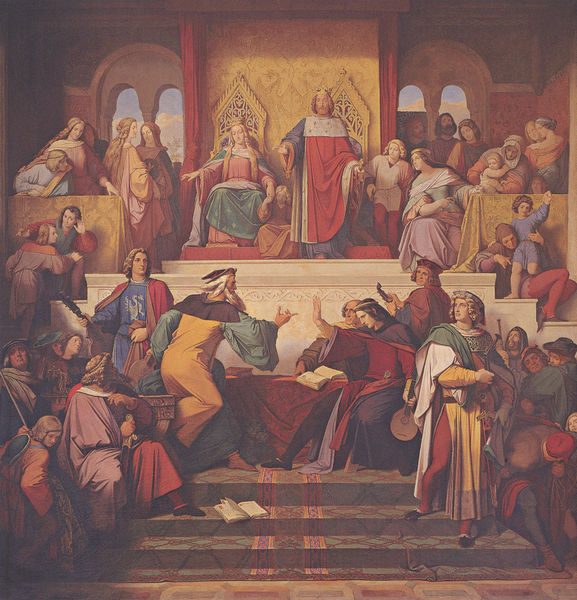
Titel: Der Sängerkrieg
Künstler: Moritz von Schwind
Standort: Frankfurt (am Main)
Institution: Das Städel, Städelsches Kunstinstitut und Städtische Galerie
Schlagwörter: blau, gemälde, hand, himmel, kämpfer, mann, umhang, wolken, frauen, gelb, grün, menschen, mädchen, sitzen, bewegung, bunt, fenster, frau, frisur, geste, hüte, kleider, licht, marmor, männer, reden, schwarz, tisch, tische, weiss, ausblick, rot, tuch, fest, gespräch, haube, teppich, versammlung, bart, blond, kappen, mützen, hermelin, kleidung, sockel, stehen, hände, instrument, vorhang, gewand, gold, haare, mantel, gewänder, kind, gitarre, instrumente, konzert, musik, musiker, krone, locken, kinder, adelige, farbig, bücher, bogen, unterhaltung, beobachten, schule, zuschauer, zöpfe, jungen, farbe, lila, hof, bank, saal, rundbogen, romantik, treppe, arch, arches, audience, blue, chair, church, court, courtiers, crowd, crown, curtain, fight, hands, hat, kaiser, king, könig, men, people, red, robes, stair, stairs, steps, thron, throne, white, window, women, black, carpet, chairs, discussion, dress, female, green, group, group portrait, hair, ladies, meeting, old, painting, room, seated, table, talking, windows, woman, yellow, kopftuch, rug, servant, dining, perspective, stufe, stufen, podest, junge, nazarener, bögen, greis, buch, palast, aufruhr, schwert, streit, tumult, literat, herrscher, ritter, altar, gebärden, gestus, bankett, sänger, classic, classical, fighting, greek, harp, heaven, man, roman, sky, stone, toga, mittelalter, historienmalerei, orange, sun, audienz, diskussion, boy, child, feet, strumpfhosen, königin, laute, mandoline, light, deuten, verehrung, perücken, aufgeschlagen, castle, color, beard, flight, disput, books, kaiserin, children, sunlight, italy, abwehr, crowded, festival, party, royal, ancient, cape, music, reichstag, zeremoniell, antique, renaissance, rome, cathedral, jesus, seats, italian, colorful, colourful, nineteenth century, shoes, medieval, religion, zwillingsfenster, wartburg, reformation, war, musikinstrumente, togas, book, lukasbund, baby, fresco, thronsaal, thronfolger, instruments, musicians, playing, citizens, humans, trhon, banket, untertanen, tan, bible, gesture, deutsch römer, dancing, standing, wettstreit, argument, spectators, mural, royalty, königspaar, gemahlin, point, guitar, haarreifen, wig, triangle, parücke, sängerstreit, lute, holy, violin, monarchy, queen, sängerkrieg, levels, knights, philosopers, rundogenfenster, treppn, trial, beards, running, schnorr, bread, marmorstufen, hierarchy, science, register, spirit, crowns, arguing, herrrscher, preraphaelite, lyre, nineteenth, dispute, infants, schnoor, filosofe, filosoph, antiquetiy, kingdom, thrones, köniogin, word, bards, highest, assembly, renniesance, giotto, renassainse, renassaince, servent, fresc, deciples, joker, citar, middleage, konigin, krönung, orgie, pre-raffaelite, peple, könig königin, parücle, scholars, debate, dias, womne, lords, challenge, lots of people, kingdum, kingdoom, symmetrisch, hofstaat, regieru ngf